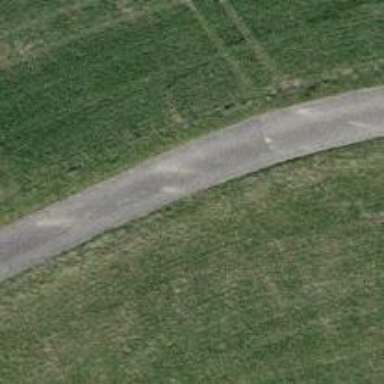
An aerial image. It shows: Well-maintained track road with grade 1 tracktype.